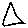
Label: triangle